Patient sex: F
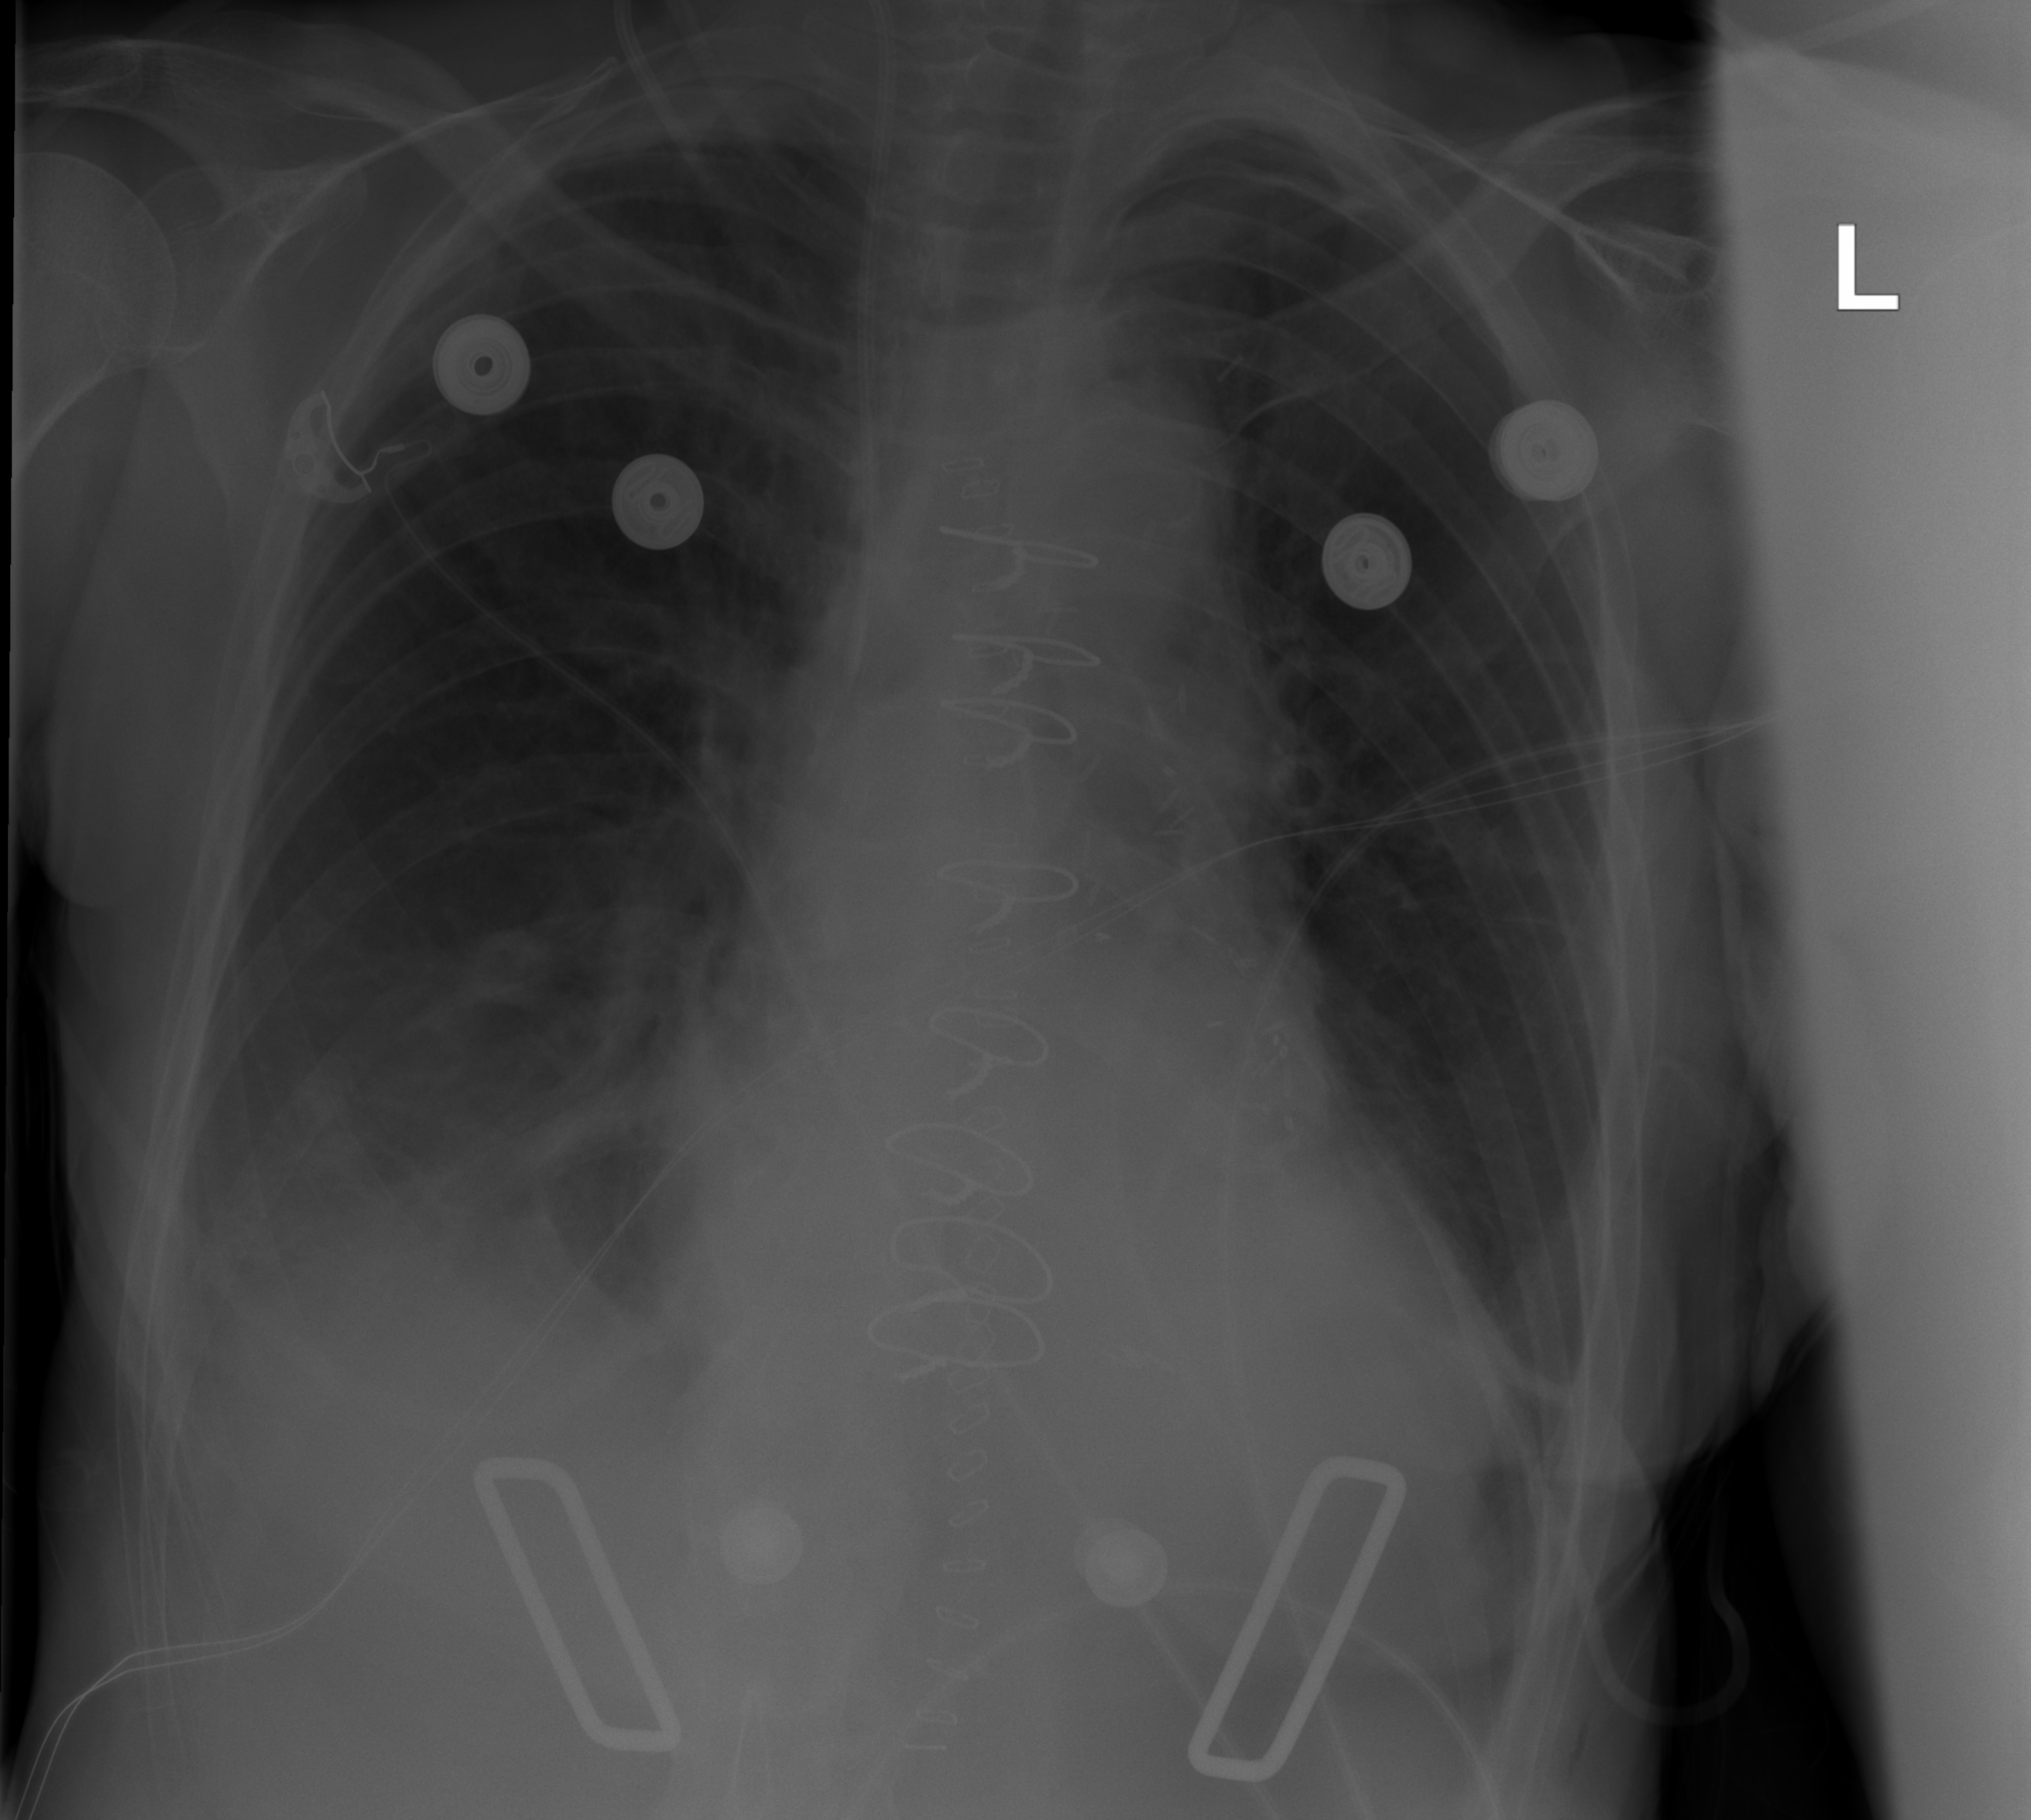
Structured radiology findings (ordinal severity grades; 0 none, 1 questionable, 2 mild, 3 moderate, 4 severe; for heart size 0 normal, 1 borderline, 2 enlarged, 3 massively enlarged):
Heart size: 0
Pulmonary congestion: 0
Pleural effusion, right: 0
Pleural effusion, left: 0
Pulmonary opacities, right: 0
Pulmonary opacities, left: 0
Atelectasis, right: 2
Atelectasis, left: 0